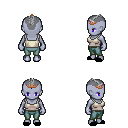
a pixel art fantasy rpg character, female body template, dark elf, purple skin, white pirate shirt, teal pants, gray short mohawk hairstyle, bronze tiara, black slippers, four views (front, back, left, right), 2x2 character sprite sheet, small pixel art, hard edges, no anti-aliasing